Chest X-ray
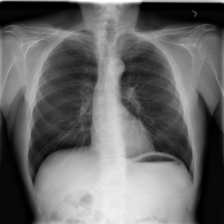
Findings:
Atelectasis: negative
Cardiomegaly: negative
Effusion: negative
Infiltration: negative
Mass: negative
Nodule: negative
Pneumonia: negative
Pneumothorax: negative
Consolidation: negative
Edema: negative
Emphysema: negative
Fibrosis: negative
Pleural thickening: negative
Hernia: negative